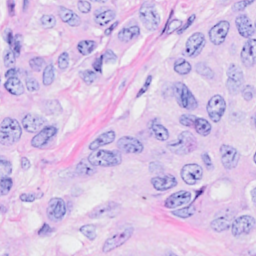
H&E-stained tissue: Breast